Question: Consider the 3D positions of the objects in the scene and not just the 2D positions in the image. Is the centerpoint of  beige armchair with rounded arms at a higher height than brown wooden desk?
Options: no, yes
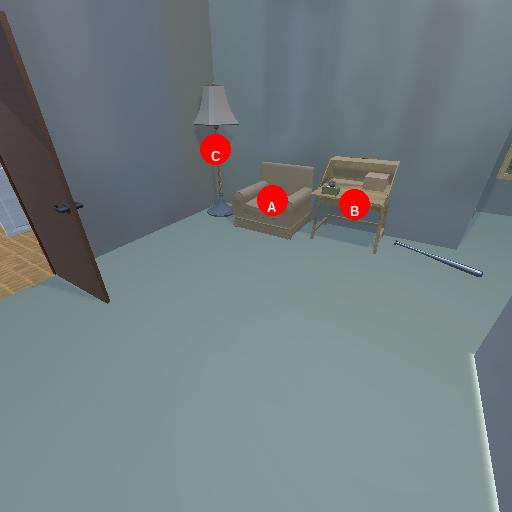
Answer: no